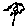
Label: flower